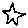
Label: star